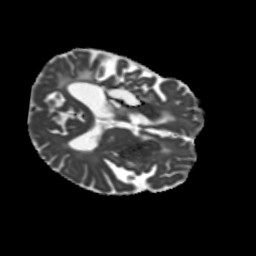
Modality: MD
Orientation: axial
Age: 58
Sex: male
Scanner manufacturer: siemens
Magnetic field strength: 3 T
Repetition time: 5.25 s
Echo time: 0.08 s